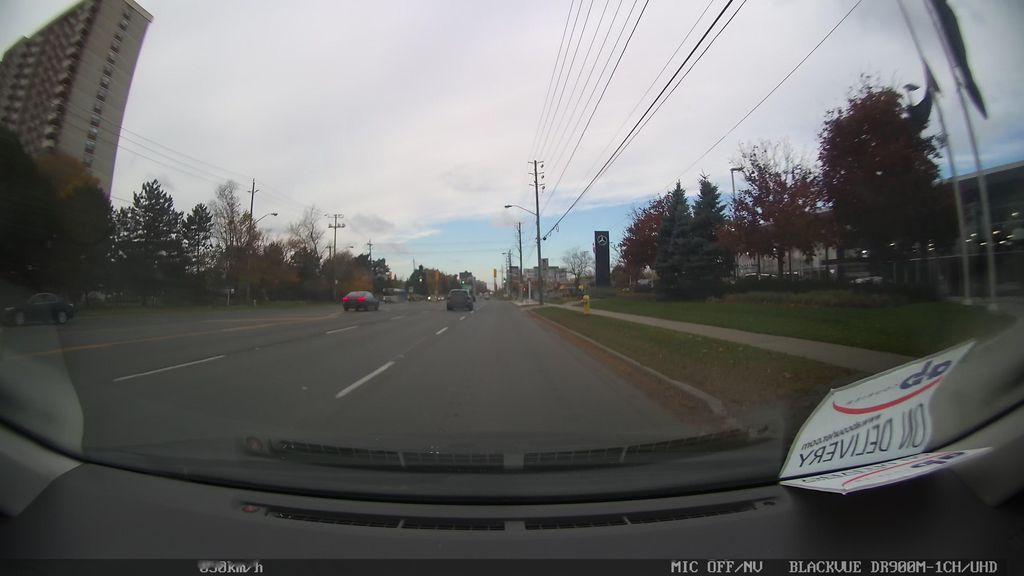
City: toronto